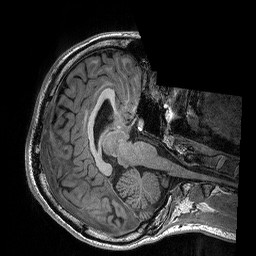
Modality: T1w
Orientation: axial
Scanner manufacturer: siemens
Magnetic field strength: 3 T